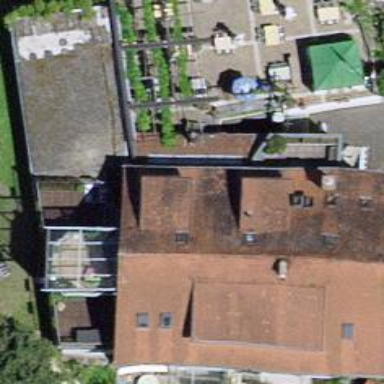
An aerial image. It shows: Building that houses restaurant.